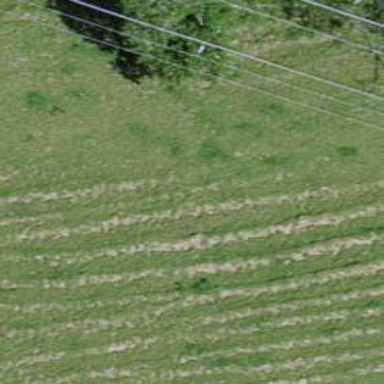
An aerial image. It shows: Path covered in grass.